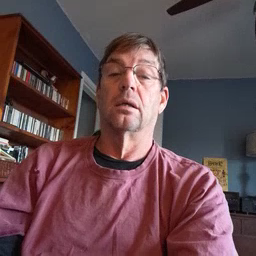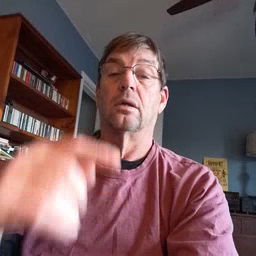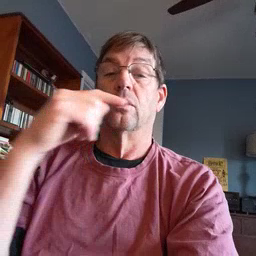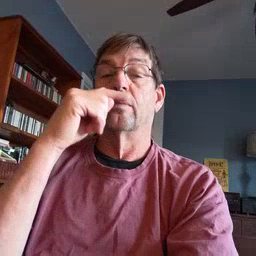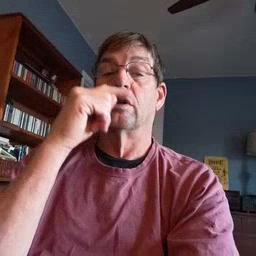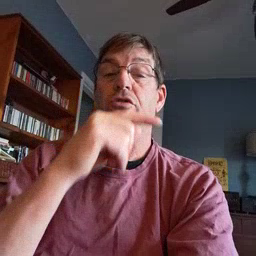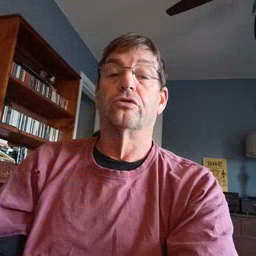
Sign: toothbrush